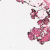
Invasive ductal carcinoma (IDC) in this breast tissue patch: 0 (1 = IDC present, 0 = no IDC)